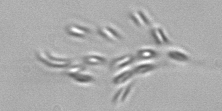
Label: Dinobryon